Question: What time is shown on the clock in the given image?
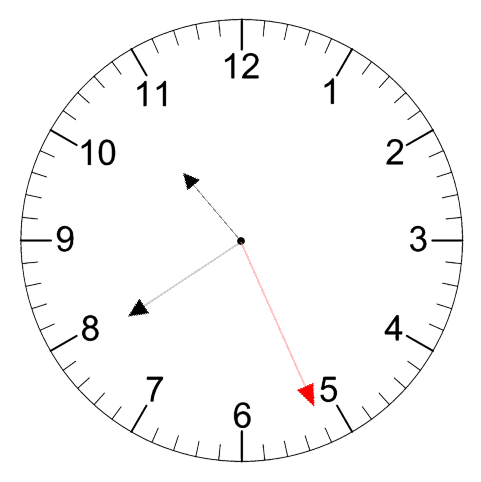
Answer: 10:39:26